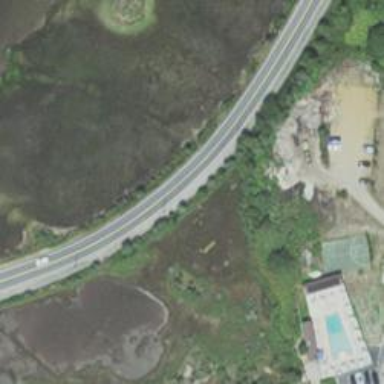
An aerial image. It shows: Saltmarsh wetland area.